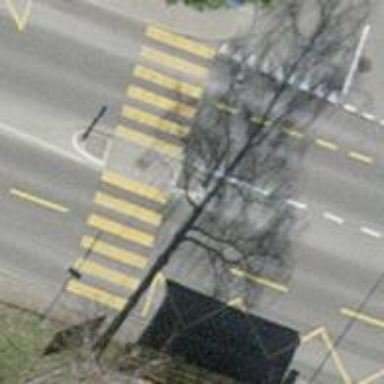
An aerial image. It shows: Zebra crossing on the road.